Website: walmart
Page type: stored-credit-cards
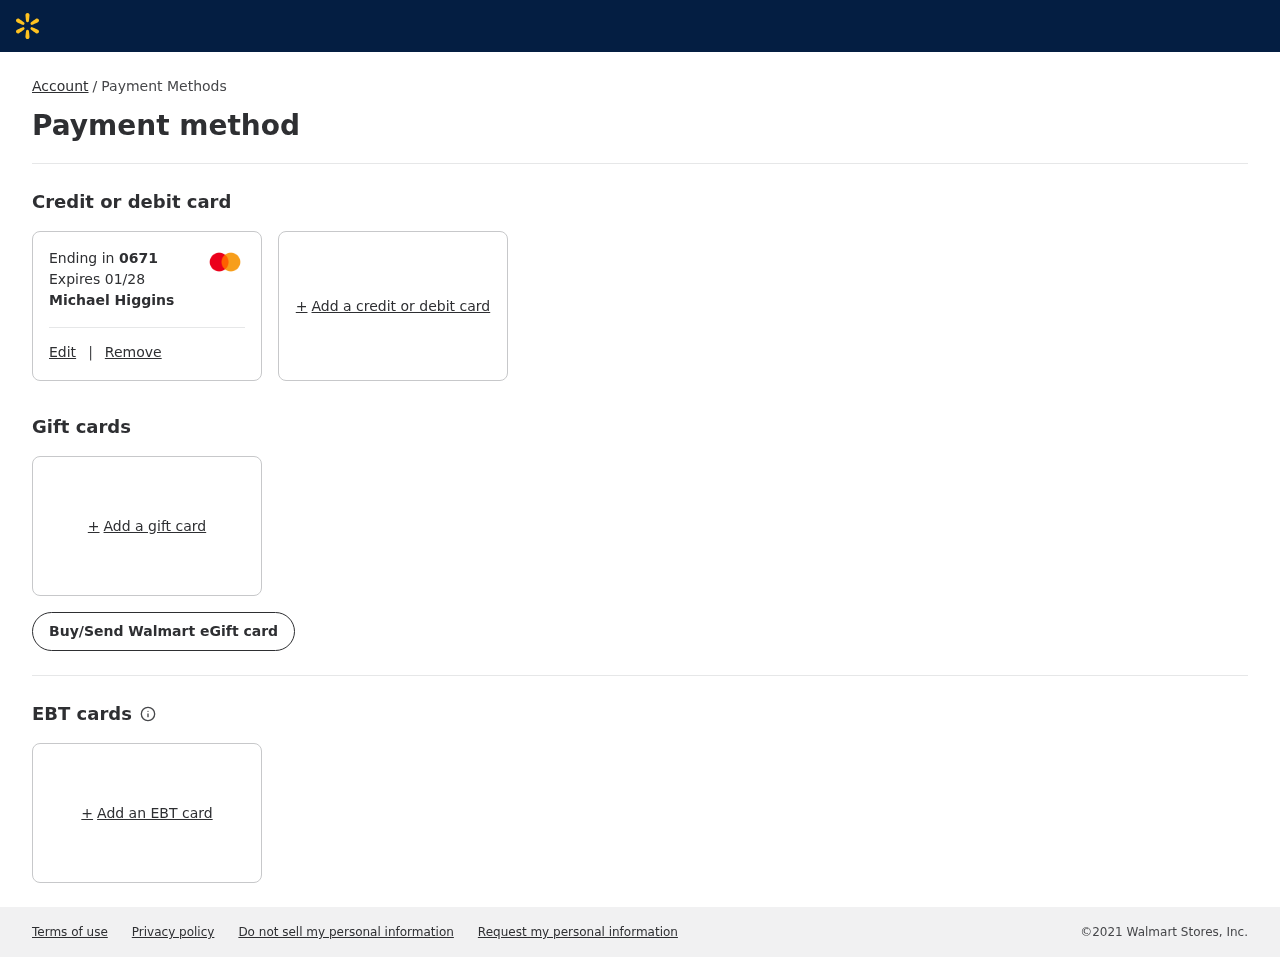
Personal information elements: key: PII_CARD_EXPIRY
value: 01/28
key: PII_CARD_LAST4
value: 0671
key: PII_FULLNAME
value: Michael Higgins